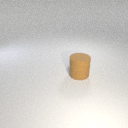
large brown rubber cylinder